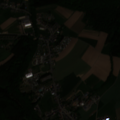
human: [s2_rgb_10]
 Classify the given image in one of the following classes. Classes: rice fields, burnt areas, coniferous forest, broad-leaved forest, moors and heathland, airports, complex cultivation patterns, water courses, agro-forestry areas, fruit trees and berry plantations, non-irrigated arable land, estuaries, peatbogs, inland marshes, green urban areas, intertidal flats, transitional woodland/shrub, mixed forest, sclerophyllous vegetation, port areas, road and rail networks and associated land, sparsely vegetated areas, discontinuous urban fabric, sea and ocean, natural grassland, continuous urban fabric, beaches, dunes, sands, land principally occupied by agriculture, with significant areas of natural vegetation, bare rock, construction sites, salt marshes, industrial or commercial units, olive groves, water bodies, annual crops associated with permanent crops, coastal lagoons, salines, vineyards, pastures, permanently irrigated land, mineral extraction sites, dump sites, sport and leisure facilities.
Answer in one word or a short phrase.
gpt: discontinuous urban fabric, non-irrigated arable land, pastures, land principally occupied by agriculture, with significant areas of natural vegetation, coniferous forest, mixed forest